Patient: sex F, age 67
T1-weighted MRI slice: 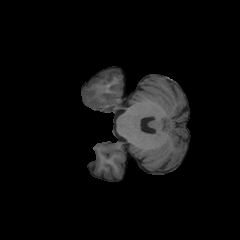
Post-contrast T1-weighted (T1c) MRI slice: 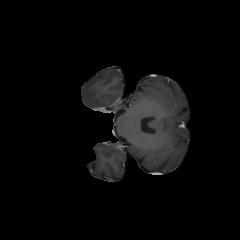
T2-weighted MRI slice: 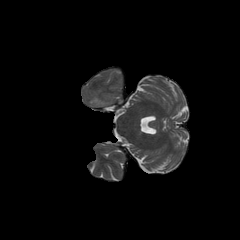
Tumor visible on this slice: yes
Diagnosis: Glioblastoma, IDH-wildtype
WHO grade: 4